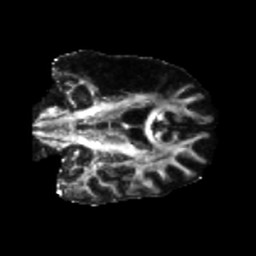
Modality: FA
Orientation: coronal
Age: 56
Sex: male
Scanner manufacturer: siemens
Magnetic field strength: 3 T
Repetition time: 5.25 s
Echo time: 0.08 s